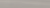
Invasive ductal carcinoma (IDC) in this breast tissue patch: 0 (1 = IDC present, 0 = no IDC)